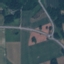
Land use / land cover: Highway